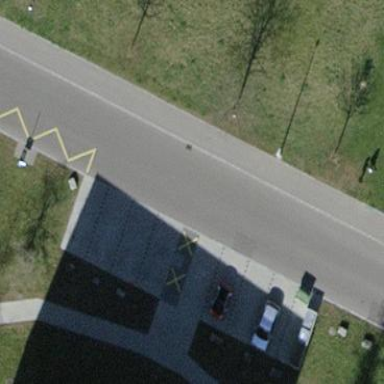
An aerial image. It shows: Parking available on the street side.